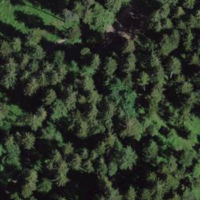
EUNIS habitat code: 43
Species observed at this site:
Silene dioica
Lamium galeobdolon